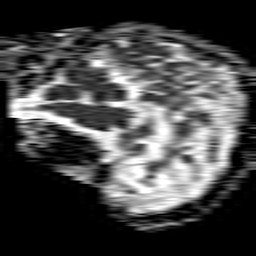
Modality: ADC
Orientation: sagittal
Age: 81
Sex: female
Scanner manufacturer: philips
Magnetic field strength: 1.5 T
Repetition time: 4.6 s
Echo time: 0.08631 s